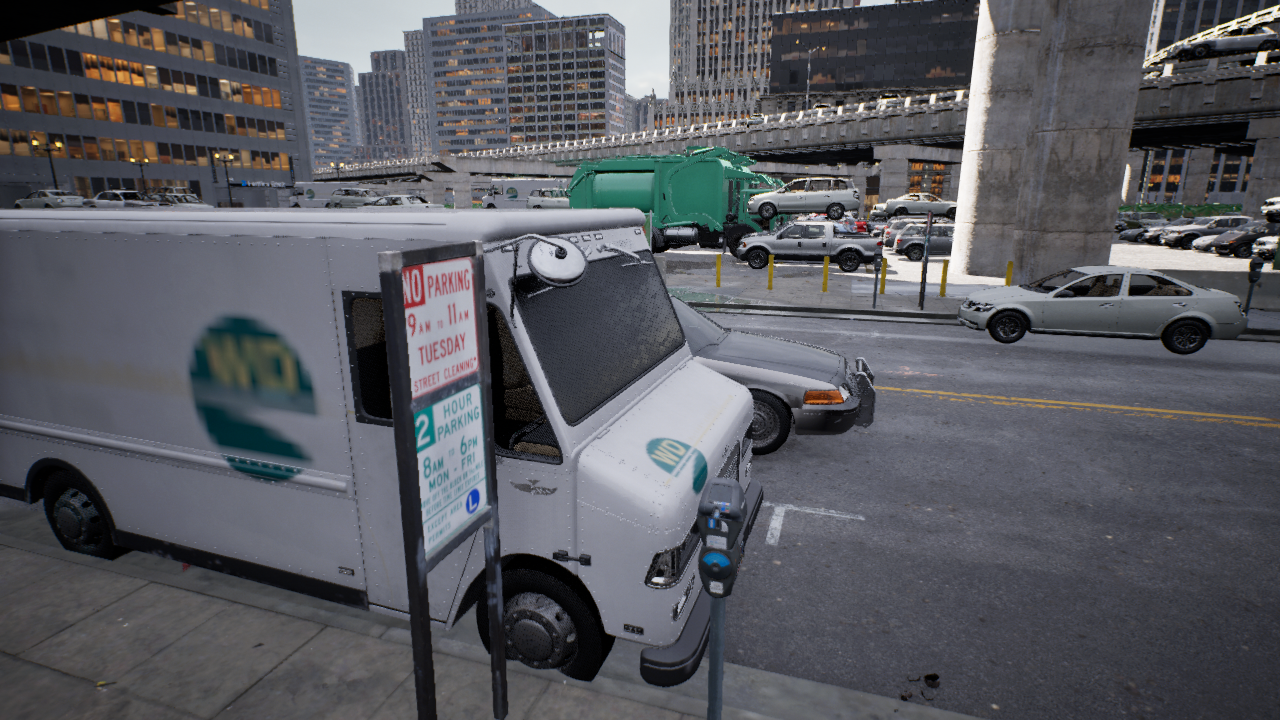
Venue: downtown
Lighting: clear day
Vehicle rig: sedan